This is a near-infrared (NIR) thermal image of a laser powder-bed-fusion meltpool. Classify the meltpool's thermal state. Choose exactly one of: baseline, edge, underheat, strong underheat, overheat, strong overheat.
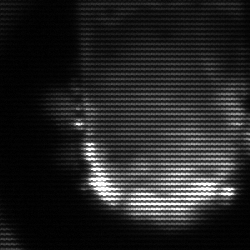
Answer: baseline